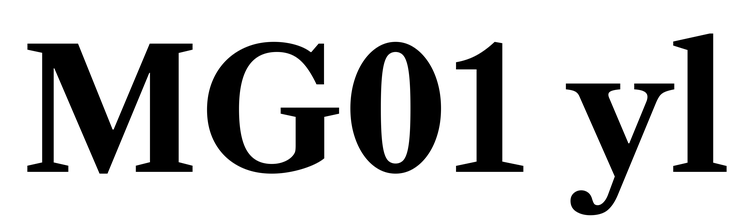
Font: LibreCaslonText_Bold